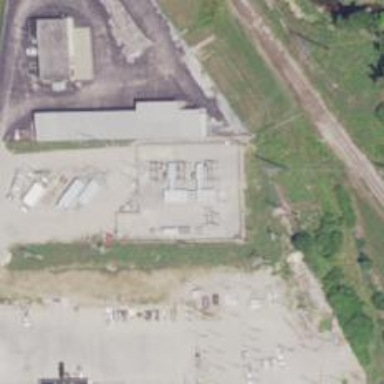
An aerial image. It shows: The unit described in the note is substation.